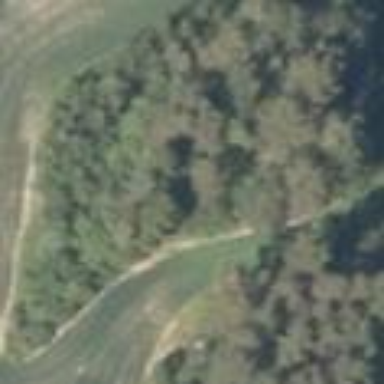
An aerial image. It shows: Mixed woodland with various types of leaves.